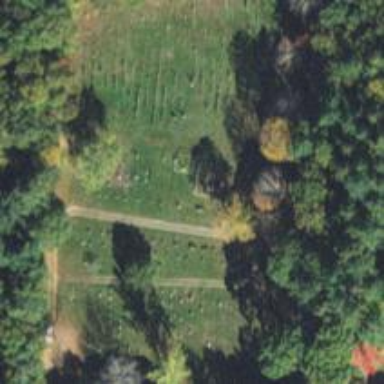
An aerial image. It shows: Cemetery with historical significance.